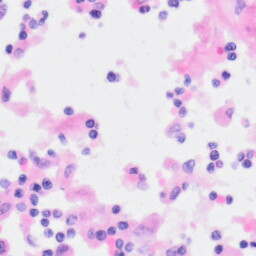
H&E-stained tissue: Kidney